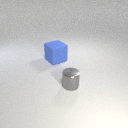
large blue rubber cube to the left of small gray metal cylinder